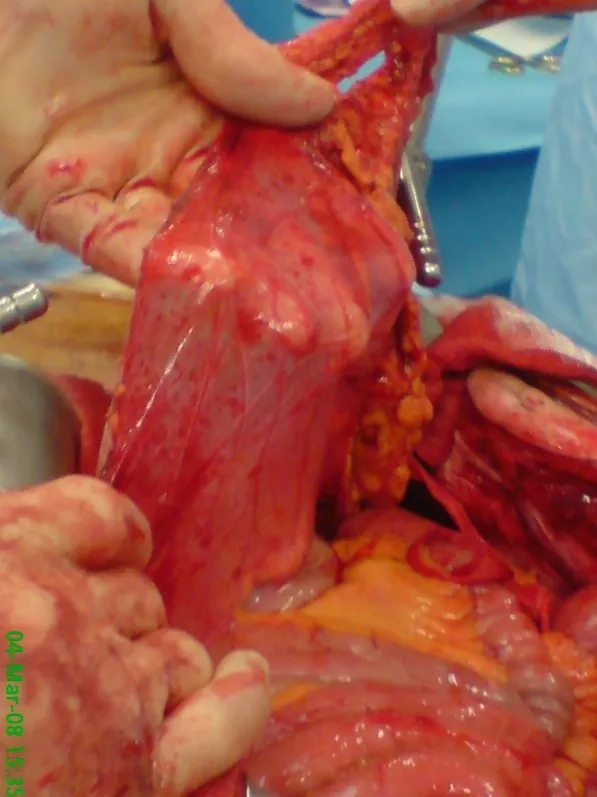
Membrane of peritoneal encapsulation is being held up by the operating surgeon, with the small bowel visible inferiorly.
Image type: medical_photograph (other_medical_photograph)